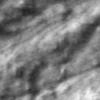
Label: no_change